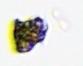
Label: Detritus